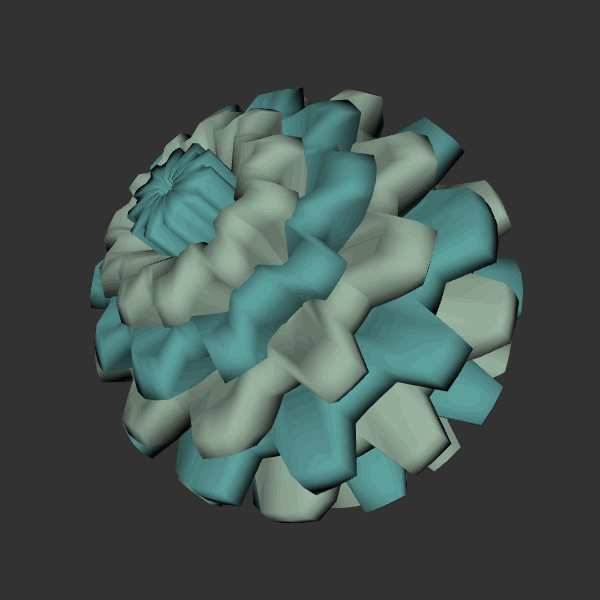
Background: dark